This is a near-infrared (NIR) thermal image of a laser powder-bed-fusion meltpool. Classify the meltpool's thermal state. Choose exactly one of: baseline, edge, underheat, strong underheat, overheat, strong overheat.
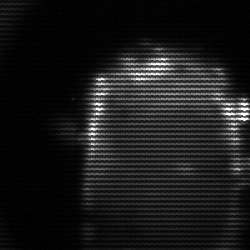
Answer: baseline